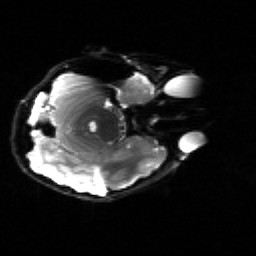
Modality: sbref
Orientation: axial
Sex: male
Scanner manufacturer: siemens
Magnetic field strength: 3 T
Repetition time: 5 s
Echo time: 0.071 s